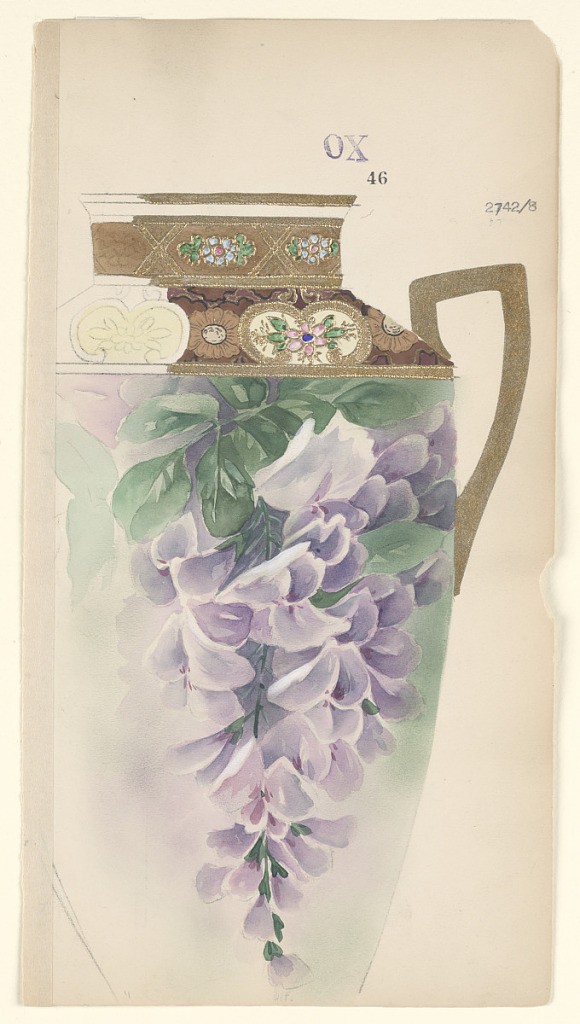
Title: Design for a Ewer
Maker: Noritake, Japan and New York, New York, USA
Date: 1880–1910
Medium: Brush and watercolor, gold, brown gouache, graphite on cream paper
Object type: Drawing
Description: Ewer with squared gold handle; rim decorated with trellis-like design with small blue flowers and green leaves; neck decorated with more elaborate design of looped frames containing pink flower and green leaves; in between are brown flowers. Body decorated with hanging lavender plants that cover the whole body of ewer.